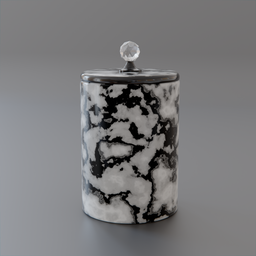
Label: decoration